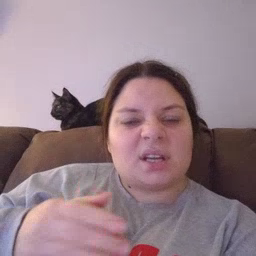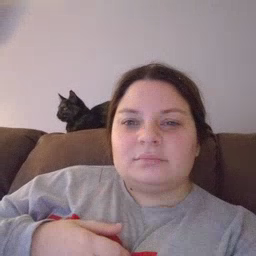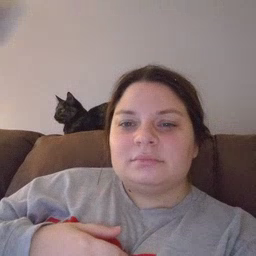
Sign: person